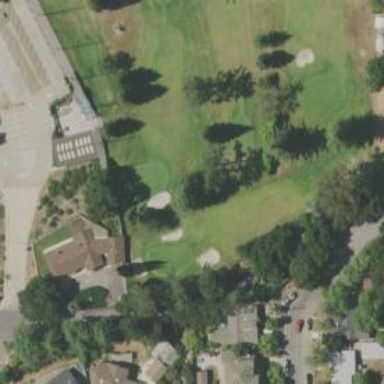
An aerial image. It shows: Golf hole.